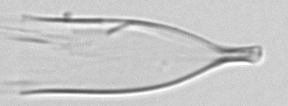
Label: Favella